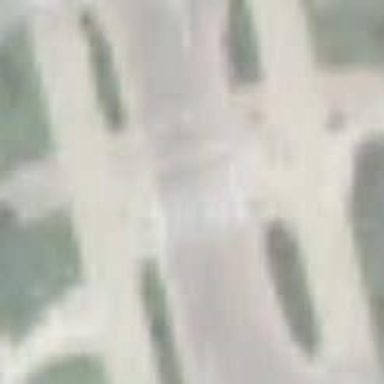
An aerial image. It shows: Uncontrolled crossing with table for traffic calming.